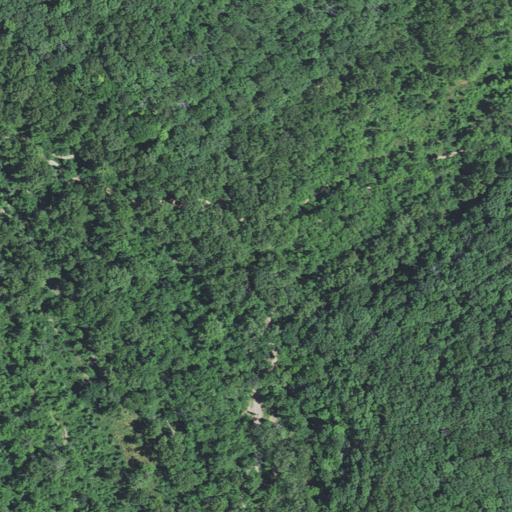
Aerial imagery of valley in Missouri named Dafron Hollow containing deciduous forest and open development